Aerial crown-view tile of a tropical tree (Barro Colorado Island, Panama), acquired 20241112:
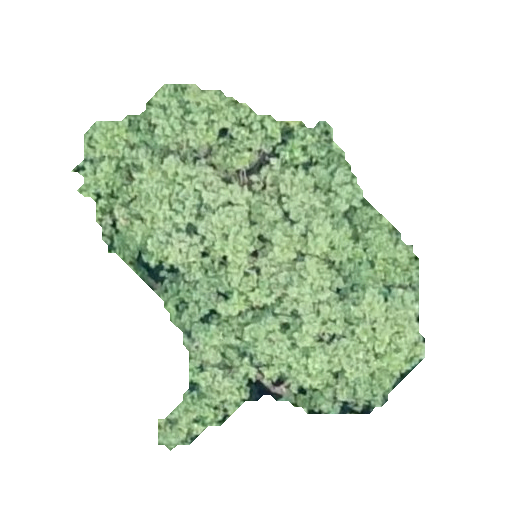
Species: Hieronyma alchorneoides
GBIF accepted scientific name: Hieronyma alchorneoides
Crown area: 121.384 m²